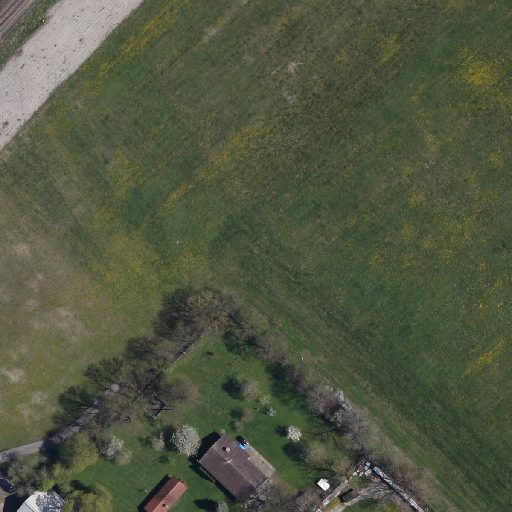
Referring expression: unpaved road